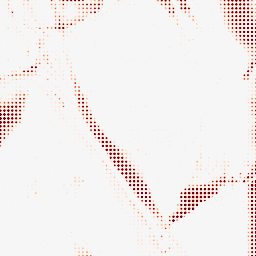
Category: morphological
Decomposition family: morphological_ellipse
Decomposition parameters: operation: opening
width: 5
height: 50
Upsampling method: sinc_blackman
Upsampling parameters: scale: 8
kernel_size: 4
Upsampling scale: 8